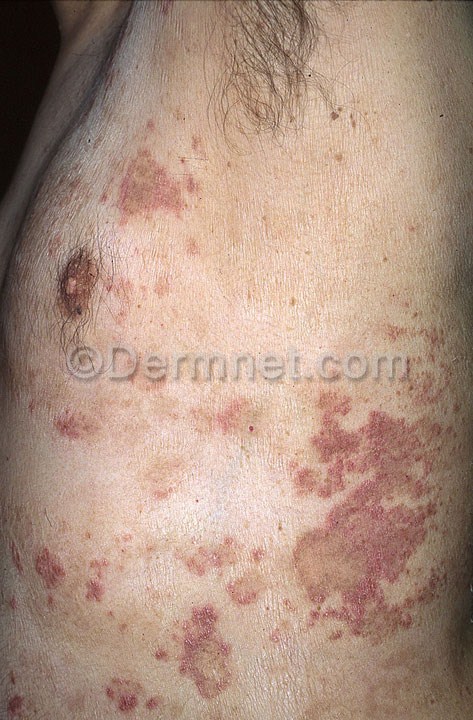
Disease: Urticaria Hives